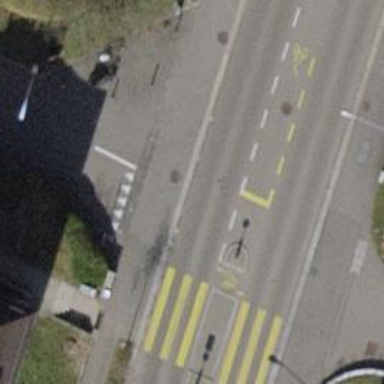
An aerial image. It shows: Unmarked crossing with traffic calming table.